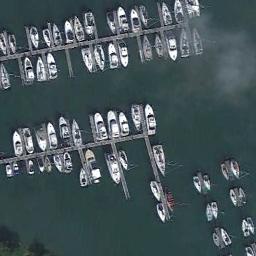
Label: harbor